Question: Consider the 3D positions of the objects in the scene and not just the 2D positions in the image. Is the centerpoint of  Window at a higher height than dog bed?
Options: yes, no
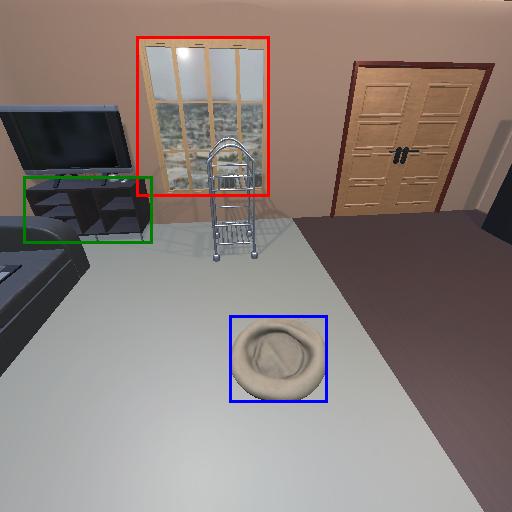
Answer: yes